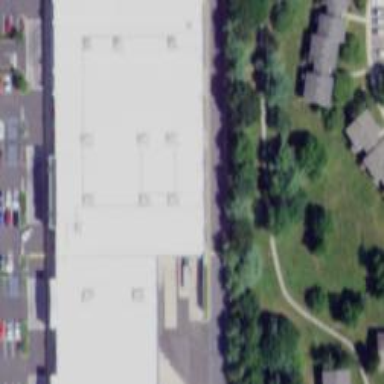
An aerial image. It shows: Retail building.